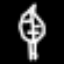
Label: leaf